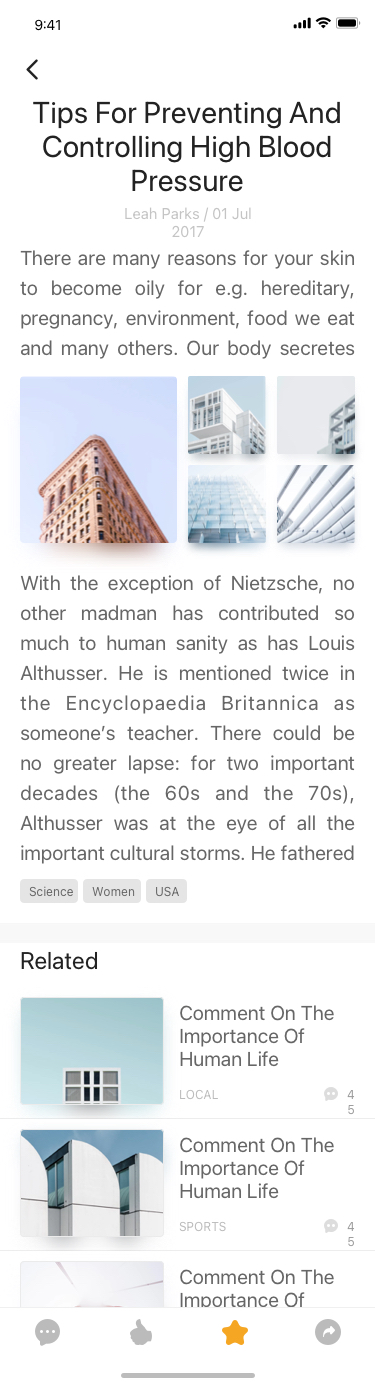
Text in this UI design:
Tips For Preventing And Controlling High Blood Pressure
There are many reasons for your skin to become oily for e.g. hereditary, pregnancy, environment, food we eat and many others. Our body secretes oil to keep our body smooth and supple.
With the exception of Nietzsche, no other madman has contributed so much to human sanity as has Louis Althusser. He is mentioned twice in the Encyclopaedia Britannica as someone’s teacher. There could be no greater lapse: for two important decades (the 60s and the 70s), Althusser was at the eye of all the important cultural storms. He fathered quite a few of them.

This newly-found obscurity forces me to summarize his work before suggesting a few (minor) modifications to it.

(1) Society consists of practices: economic, political and ideological.

Althusser defines a practice as:

“Any process of transformation of a determinate product, affected

by a determinate human labour, using determinate means (of production)”

The economic practice (the historically specific mode of production) transforms raw materials to finished products using human labour and other means of production, all organized within defined webs of inter-relations. The political practice does the same with social relations as the raw materials. Finally, ideology is the transformation of the way that a subject relates to his real life conditions of existence.

This is a rejection of the mechanistic worldview (replete with bases and superstructures). It is a rejection of the Marxist theorization of ideology. It is a rejection of the Hegelian fascist “social totality”. It is a dynamic, revealing, modern day model.

In it, the very existence and reproduction of the social base (not merely its expression) is dependent upon the social superstructure. The superstructure is “relatively autonomous” and ideology has a central part in it – see entry about Marx and Engels and entry concerning Hegel.

The economic structure is determinant but another structure could be dominant, depending on the historical conjuncture. Determination (now called over-determination – see Note) specifies the form of economic production upon which the dominant practice depends. Put otherwise: the economic is determinant not because the practices of the social formation (political and ideological) are the social formation’s expressive epiphenomena – but because it determines WHICH of them is dominant.

(2) People relate to the conditions of existence through the practice of ideology. Contradictions are smoothed over and (real) problems are offered false (though seemingly true) solutions. Thus, ideology has a realistic dimension – and a dimension of representations (myths, concepts, ideas, images). There is (harsh, conflicting) reality – and the way that we represent it both to ourselves and to others.

(3) To achieve the above, ideology must not be seen to err or, worse, remain speechless. It, therefore, confronts and poses (to itself) only answerable questions. This way, it remains confined to a fabulous, legendary, contradiction-free domain. It ignores other questions altogether.

(4) Althusser introduced the concept of “The Problematic”:

“The objective internal reference … the system of questions

commanding the answers given”

It determines which problems, questions and answers are part of the game – and which should be blacklisted and never as much as mentioned. It is a structure of theory (ideology), a framework and the repertoire of discourses which – ultimately – yield a text or a practice. All the rest is excluded.

It, therefore, becomes clear that what is omitted is of no less importance than what is included in a text. The problematic of a text relates to its historical context (“moment”) by incorporating both: inclusions as well as omissions, presences as much as absences. The problematic of the text fosters the generation of answers to posed questions – and of defective answers to excluded questions.

(5) The task of “scientific” (e.g., Marxist) discourse, of Althusserian critical practice is to deconstruct the problematic, to read through ideology and evidence the real conditions of existence. This is a “symptomatic reading” of TWO TEXTS:

“It divulges the undivulged event in the text that it reads and, in the

same movement, relates to it a different text, present, as a necessary

absence, in the first … (Marx’s reading of Adam Smith) presupposes

the existence of two texts and the measurement of the first against

the second. But what distinguishes this new reading from the old,

is the fact that in the new one, the second text is articulated with the

lapses in the first text … (Marx measures) the problematic contained

in the paradox of an answer which does not correspond to any questions posed.”

Althusser is contrasting the manifest text with a latent text which is the result of the lapses, distortions, silences and absences in the manifest text. The latent text is the “diary of the struggle” of the unposed question to be posed and answered.

(6) Ideology is a practice with lived and material dimensions. It has costumes, rituals, behaviour patterns, ways of thinking. The State employs Ideological Apparatuses (ISAs) to reproduce ideology through practices and productions: (organized) religion, the education system, the family, (organized) politics, the media, the industries of culture.

“All ideology has the function (which defines it) of ‘constructing’

concrete individuals as subjects”

Subjects to what? The answer: to the material practices of the ideology. This (the creation of subjects) is done by the acts of “hailing” or “interpellation”. These are acts of attracting attention (hailing) , forcing the individuals to generate meaning (interpretation) and making them participate in the practice.

These theoretical tools were widely used to analyze the Advertising and the film industries.

The ideology of consumption (which is, undeniably, the most material of all practices) uses advertising to transform individuals to subjects (=to consumers). It uses advertising to interpellate them. The advertisements attract attention, force people to introduce meaning to them and, as a result, to consume. The most famous example is the use of “People like you (buy this or do that)” in ads. The reader / viewer is interpellated both as an individual (“you”) and as a member of a group (“people like…”). He occupies the empty (imaginary) space of the “you” in the ad. This is ideological “misrecognition”. First, many others misrecognize themselves as that “you” (an impossibility in the real world). Secondly, the misrecognized “you” exists only in the ad because it was created by it, it has no real world correlate.

The reader or viewer of the ad is transformed into the subject of (and subject to) the material practice of the ideology (consumption, in this case).

Althusser was a Marxist. The dominant mode of production in his days (and even more so today) was capitalism. His implied criticism of the material dimensions of ideological practices should be taken with more than a grain of salt. Interpellated by the ideology of Marxism himself, he generalized on his personal experience and described ideologies as infallible, omnipotent, ever successful. Ideologies, to him, were impeccably functioning machines which can always be relied upon to reproduce subjects with all the habits and thought patterns required by the dominant mode of production.

And this is where Althusser fails, trapped by dogmatism and more than a touch of paranoia. He neglects to treat two all-important questions (his problematic may have not allowed it):

(a) What do ideologies look for? Why do they engage in their practice? What is the ultimate goal?

(b) What happens in a pluralistic environment rich in competing ideologies?

Althusser stipulates the existence of two texts, manifest and hidden. The latter co-exists with the former, very much as a black figure defines its white background. The background is also a figure and it is only arbitrarily – the result of historical conditioning – that we bestow a preferred status upon the one. The latent text can be extracted from the manifest one by listening to the absences, the lapses and the silences in the manifest text.

But: what dictates the laws of extraction? how do we know that the latent text thus exposed is THE right one? Surely, there must exist a procedure of comparison, authentication and verification of the latent text?

A comparison of the resulting latent text to the manifest text from which it was extracted would be futile because it would be recursive. This is not even a process of iteration. It is teutological. There must exist a THIRD, “master-text”, a privileged text, historically invariant, reliable, unequivocal (indifferent to interpretation-frameworks), universally accessible, atemporal and non-spatial. This third text is COMPLETE in the sense that it includes both the manifest and the latent. Actually, it should include all the possible texts (a LIBRARY function). The historical moment will determine which of them will be manifest and which latent, according to the needs of the mode of production and the various practices. Not all these texts will be conscious and accessible to the individual but such a text would embody and dictate the rules of comparison between the manifest text and ITSELF (the Third Text) , being the COMPLETE text.

Only through a comparison between a partial text and a complete text can the deficiencies of the partial text be exposed. A comparison between partial texts will yield no certain results and a comparison between the text and itself (as Althusser suggests) is absolutely meaningless.

This Third Text is the human psyche. We constantly compare texts that we read to this Third Text, a copy of which we all carry with us. We are unaware of most of the texts incorporated in this master text of ours. When faced with a manifest text which is new to us, we first “download” the “rules of comparison (engagement)”. We sift through the manifest text. We compare it to our COMPLETE master text and see which parts are missing. These constitute the latent text. The manifest text serves as a trigger which brings to our consciousness appropriate and relevant portions of the Third Text. It also generates the latent text in us.

If this sounds familiar it is because this pattern of confronting (the manifest text), comparing (with our master text) and storing the results (the latent text and the manifest text are brought to consciousness) – is used by mother nature itself. The DNA is such a “Master Text, Third Text”. It includes all the genetic-biological texts some manifest, some latent. Only stimuli in its environment (=a manifest text) can provoke it to generate its own (hitherto latent) “text”. The same would apply to computer applications.

The Third Text, therefore, has an invariant nature (it includes all possible texts) – and, yet, is changeable by interacting with manifest texts. This contradiction is only apparent. The Third Text does not change – only different parts of it are brought to our awareness as a result of the interaction with the manifest text. We can also safely say that one does not need to be an Althusserian critic or engage in “scientific” discourse to deconstruct the problematic. Every reader of text immediately and always deconstructs it. The very act of reading involves comparison with the Third Text which inevitably leads to the generation of a latent text.

And this precisely is why some interpellations fail. The subject deconstructs every message even if he is not trained in critical practice. He is interpellated or fails to be interpellated depending on what latent message was generated through the comparison with the Third Text. And because the Third Text includes ALL possible texts, the subject is given to numerous competing interpellations offered by many ideologies, mostly at odds with each other. The subject is in an environment of COMPETING INTERPELLATIONS (especially in this day and age of information glut). The failure of one interpellation – normally means the success of another (whose interpellation is based on the latent text generated in the comparison process or on a manifest text of its own, or on a latent text generated by another text).

There are competing ideologies even in the most severe of authoritarian regimes. Sometimes, IASs within the same social formation offer competing ideologies: the political Party, the Church, the Family, the Army, the Media, the Civilian Regime, the Bureaucracy. To assume that interpellations are offered to the potential subjects successively (and not in parallel) defies experience (though it does simplify the thought-system).

Clarifying the HOW, though, does not shed light on the WHY.

Advertising leads to the interpellation of the subject to effect the material practice of consumption. Put more simply: there is money involved. Other ideologies – propagated through organized religions, for instance – lead to prayer. Could this be the material practice that they are looking for? No way. Money, prayer, the very ability to interpellate – they are all representations of power over other human beings. The business concern, the church, the political party, the family, the media, the culture industries – are all looking for the same thing: influence, power, might. Absurdly, interpellation is used to secure one paramount thing: the ability to interpellate. Behind every material practice stands a psychological practice (very much as the Third Text – the psyche – stands behind every text, latent or manifest).

The media could be different: money, spiritual prowess, physical brutality, subtle messages. But everyone (even individuals in their private life) is looking to hail and interpellate others and thus manipulate them to succumb to their material practices. A short sighted view would say that the businessman interpellates in order to make money. But the important question is: what ever for? What drives ideologies to establish material practices and to interpellate people to participate in them and become subjects? The will to power. the wish to be able to interpellate. It is this cyclical nature of Althusser’s teachings (ideologies interpellate in order to be able to interpellate) and his dogmatic approach (ideologies never fail) which doomed his otherwise brilliant observations to oblivion. In Althusser’s writings the Marxist determination remains as Over-determination. This is a structured articulation of a number of contradictions and determinations (between the practices). This is very reminiscent of Freud’s Dream Theory and of the concept of Superposition in Quantum Mechanics.
Science
Women
USA
Related
Comment On The Importance Of Human Life
LOCAL
45
Comment On The Importance Of Human Life
SPORTS
45
Comment On The Importance Of Human Life
VIDEO
45
Leah Parks / 01 Jul 2017